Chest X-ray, PA view. Patient: 54 years old, sex F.
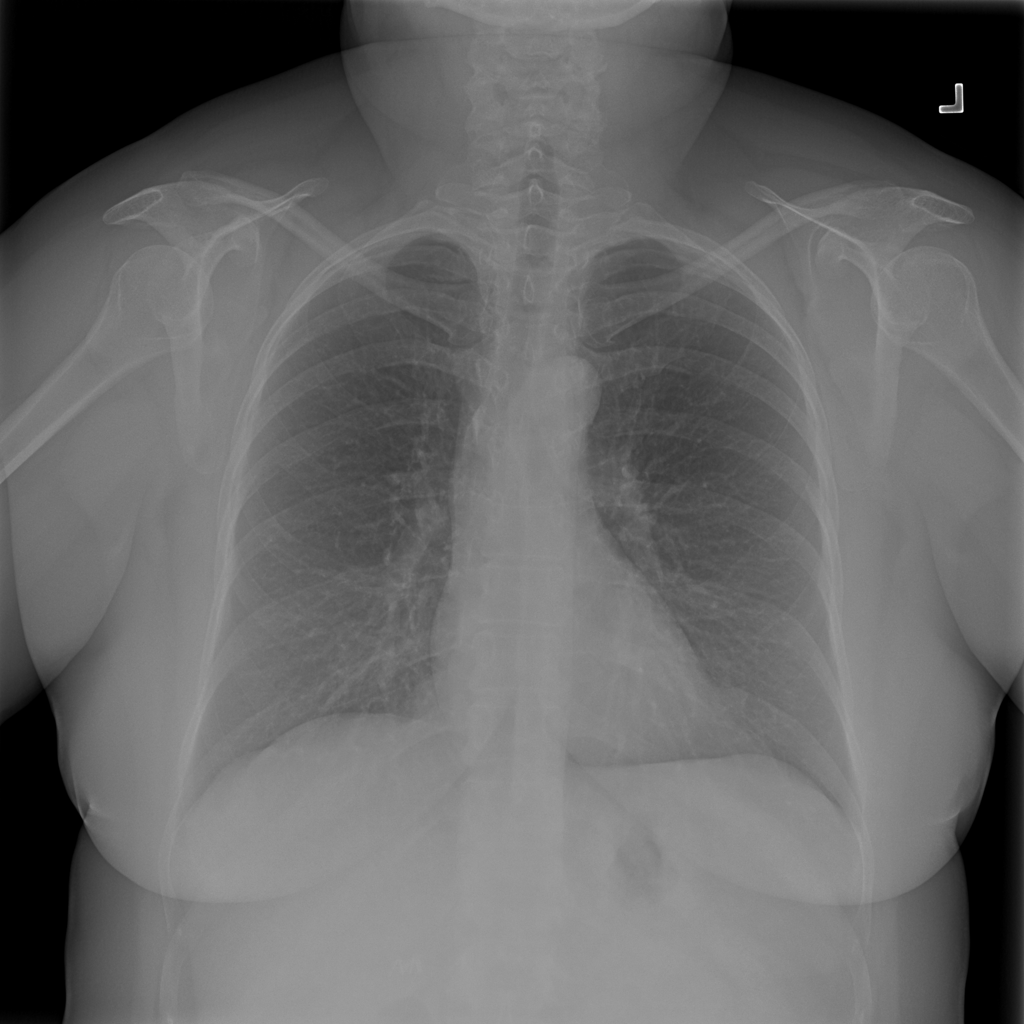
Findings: No Finding